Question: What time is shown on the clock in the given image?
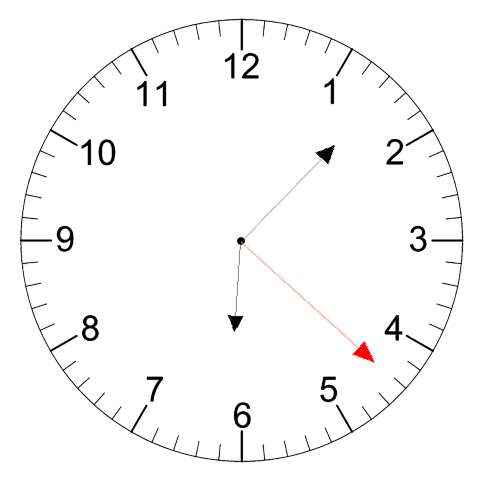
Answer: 06:07:22